Question: I've just implemented SysCache2 and activated caching for some of the entities in my solution.
Everything is working fine, but i do have one question:
Sometimes when im browsing a specific page, NHibernate Profiler shows a very high number of cached entities being fetched. A couple of hundred cached entities should be a fair amount that would be used, but sometimes it counts up to 3000-5000. See image below.
In this case, are 5002 entities really being fetched from the cache, or is there a misprint in NHibernate Profiler?
Loading-wise, everything seems ok. The page request has finished, but the profiler keeps counting up more and more cached entities.
Anyone experienced anything similiar or does this really occur?

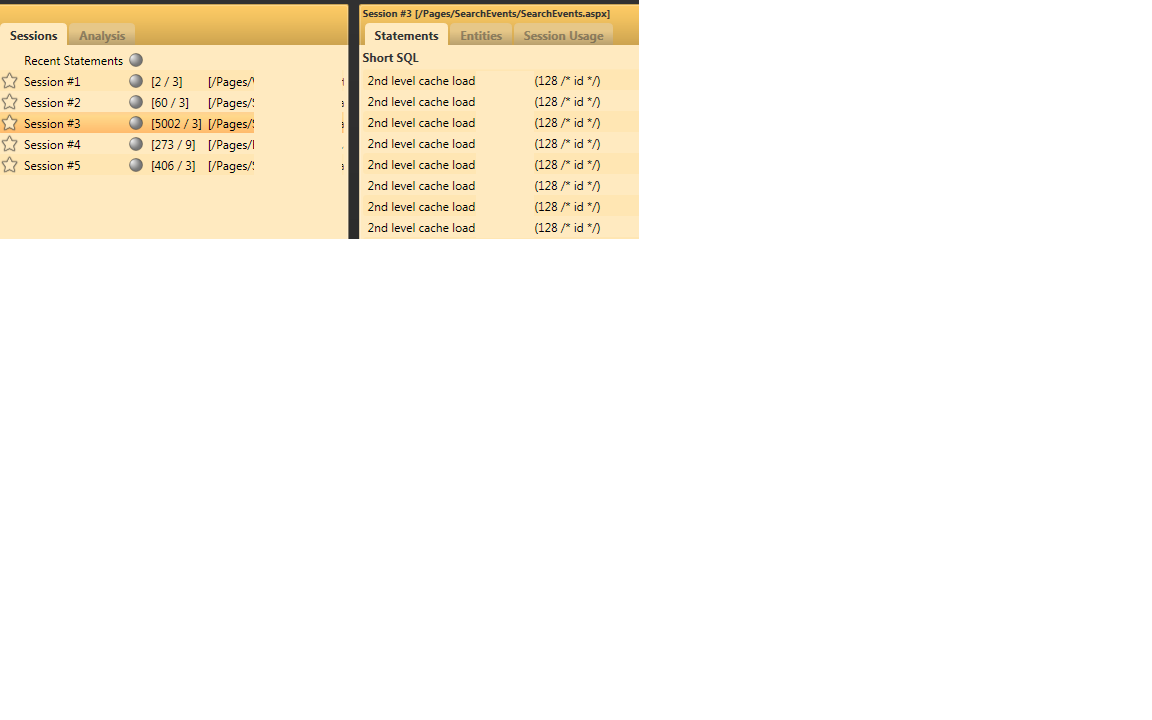
Answer: Well, it's really fetching all the entries. Also, you're screenshot is cropped, but I'm assuming that you're receiving an alert from NHProf stating that there are too many cache calls.
NH has two different types of cache: the query cache and entity cache. The query cache only stores the identity of the items which resulted from the query (i.e, no data). Then NH has to fetch the items individually from the entity cache by ID.
More info at: <URL>
Be careful that this may impact performance at the web-server. I had the exact same situation as you, and had better results disabling the second-level cache for these entities.
Also, it keeps showing new entries even after the page has loaded due to some latency between the appender and NHProf. The appender sends all the log to NHProf, and it takes some time for it to draw all the info.